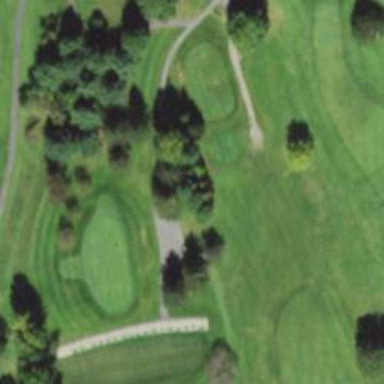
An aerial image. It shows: Golf cartpath that is also road path.